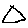
Label: triangle